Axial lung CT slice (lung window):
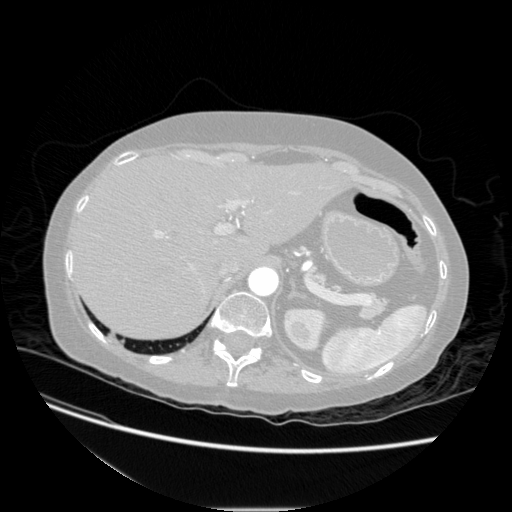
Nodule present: no